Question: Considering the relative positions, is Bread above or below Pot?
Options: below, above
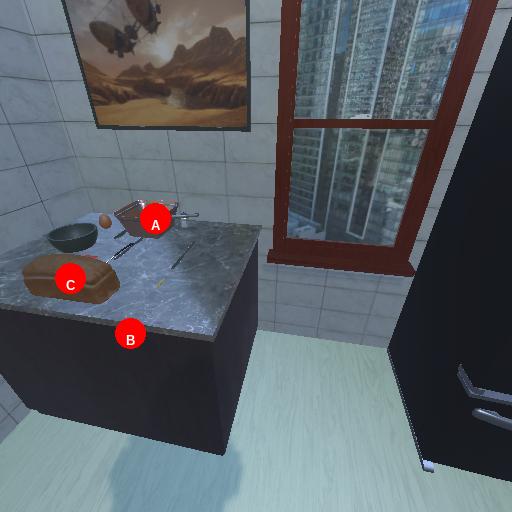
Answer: below